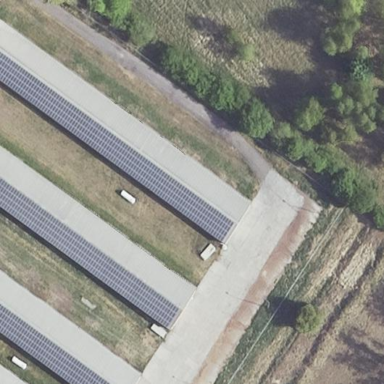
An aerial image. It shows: Small solar photovoltaic panel generator inside building.